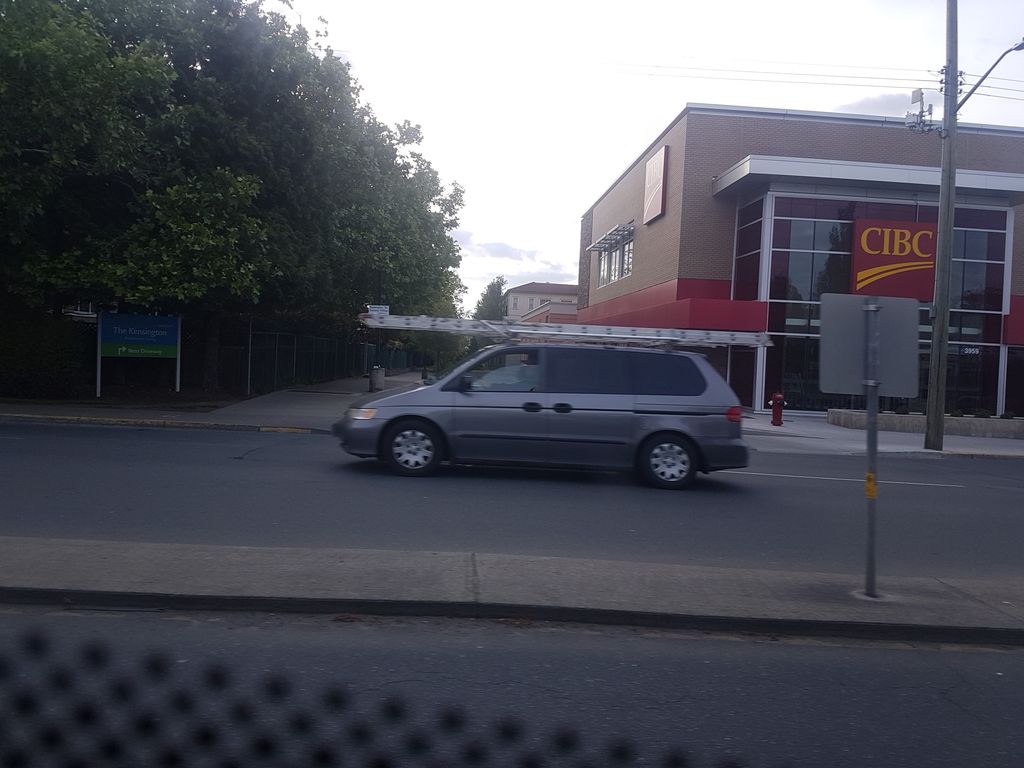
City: victoria